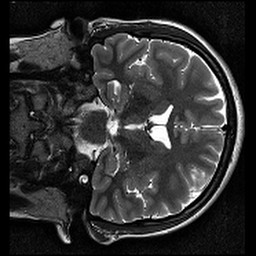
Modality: T2w
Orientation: coronal
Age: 26
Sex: female